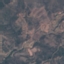
Land use / land cover: HerbaceousVegetation